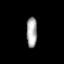
Tissue: prostate
Cell type: T cells
Senescence score: 0.3392
Nuclear area (px): 318
Mean DAPI intensity: 166.094